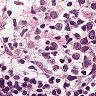
Metastatic tissue present: no